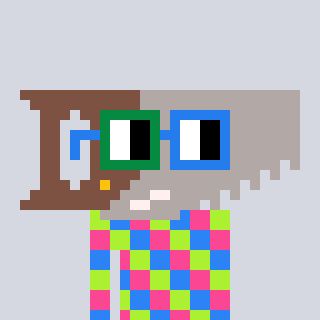
a pixel art character with square green and blue glasses, a saw-shaped head and a red-colored body on a cool background